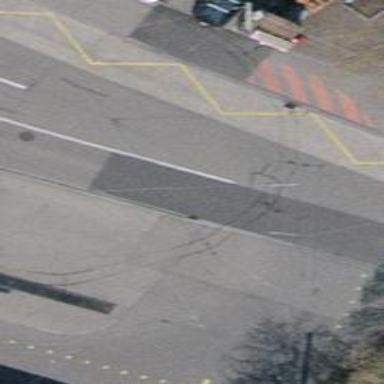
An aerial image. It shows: Tertiary road with asphalt surface and trolley wire in the forward direction.